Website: macys
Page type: billing-address
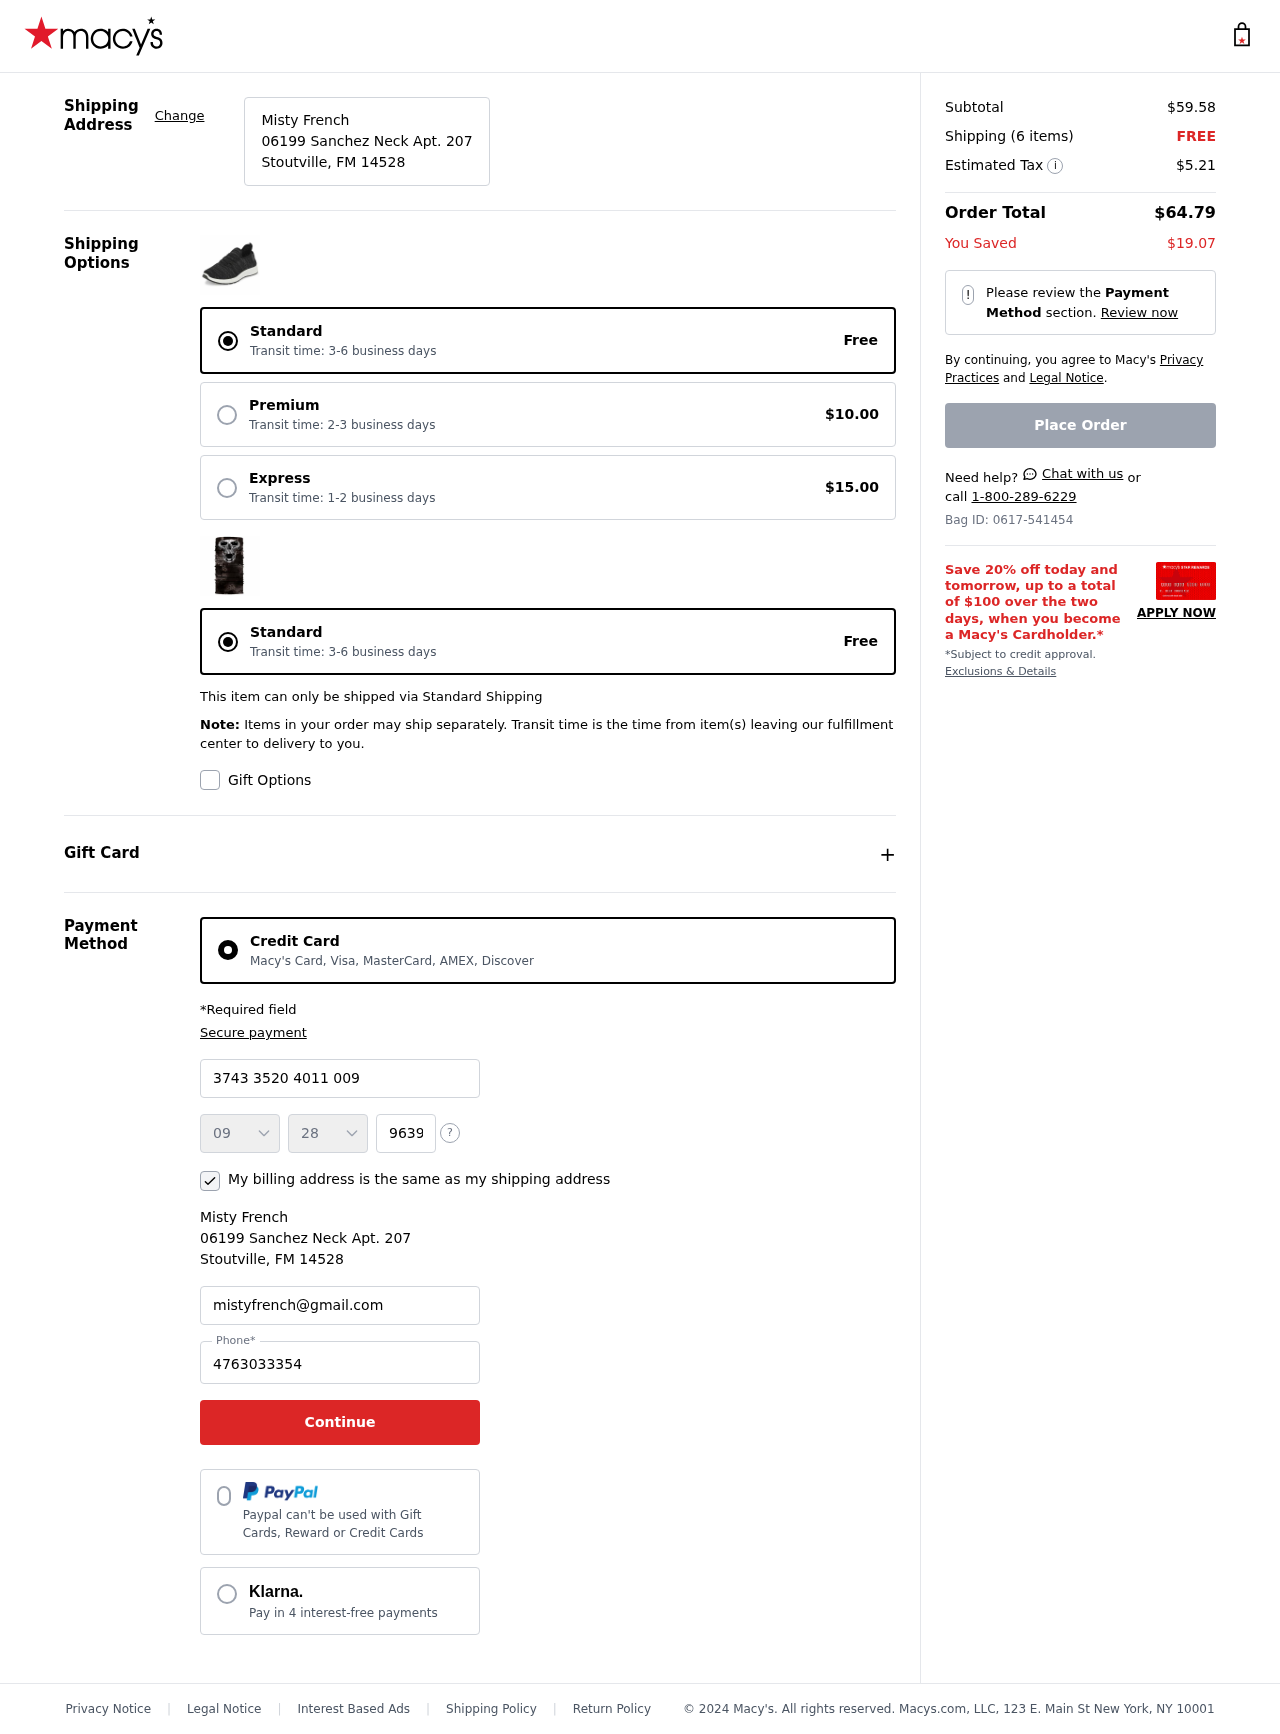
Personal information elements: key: PII_CARD_CVV
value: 9639
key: PII_CARD_EXPIRY_MONTH
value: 09
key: PII_CARD_EXPIRY_YEAR
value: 28
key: PII_CARD_NUMBER
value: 3743 3520 4011 009
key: PII_CITY_STATE_ZIP
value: Stoutville, FM 14528
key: PII_EMAIL
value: mistyfrench@gmail.com
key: PII_FULLNAME
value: Misty French
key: PII_PHONE
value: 4763033354
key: PII_STREET
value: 06199 Sanchez Neck Apt. 207
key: PII_FULLNAME2
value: Misty French
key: PII_CITY
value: Stoutville
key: PII_STATE
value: FM
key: PII_STATE_ABBR
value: FM
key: PII_POSTCODE
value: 14528
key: PII_POSTCODE_FULL
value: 14528
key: PII_CITY_STATE
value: Stoutville, FM
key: PII_POSTCODE_NUMERIC
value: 14528
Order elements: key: ORDER_SUBTOTAL
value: $59.58
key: ORDER_NUM_ITEMS
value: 6
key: ORDER_SHIPPING_COST
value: FREE
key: ORDER_TAX
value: $5.21
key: ORDER_TOTAL
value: $64.79
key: ORDER_SAVINGS
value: $19.07
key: ORDER_ID
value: Bag ID: 0617-541454